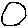
Label: circle